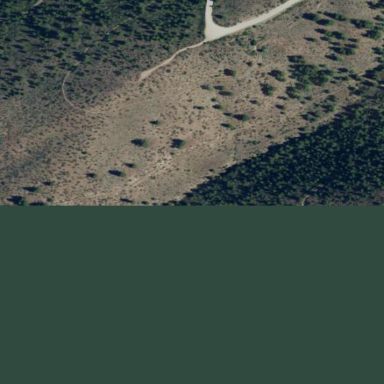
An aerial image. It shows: Gravel path designated for snowshoeing in the backcountry.